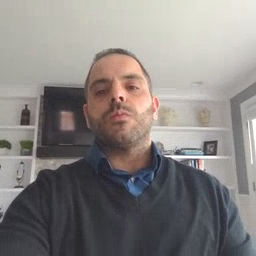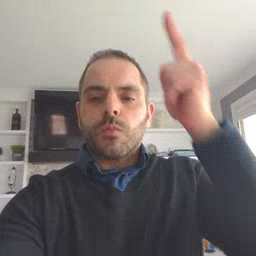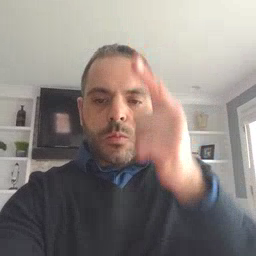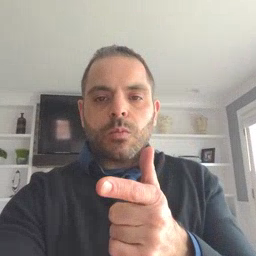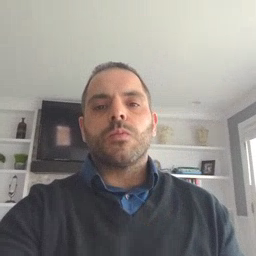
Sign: brother